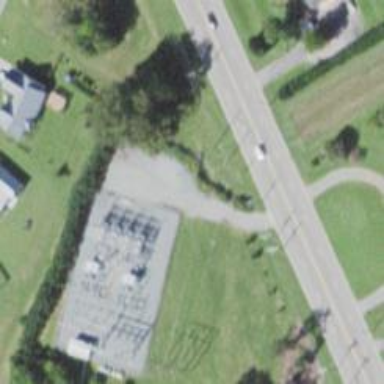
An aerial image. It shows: H-frame designed tower for power lines.